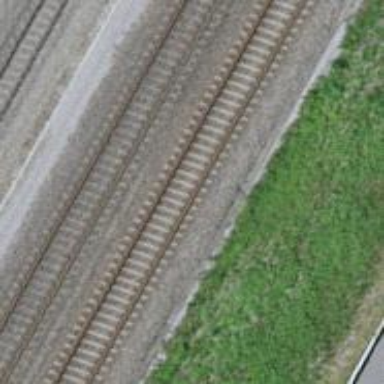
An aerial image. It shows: Railway track with contact line for electrification.